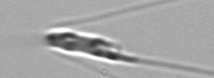
Label: Chaetoceros_throndsenii